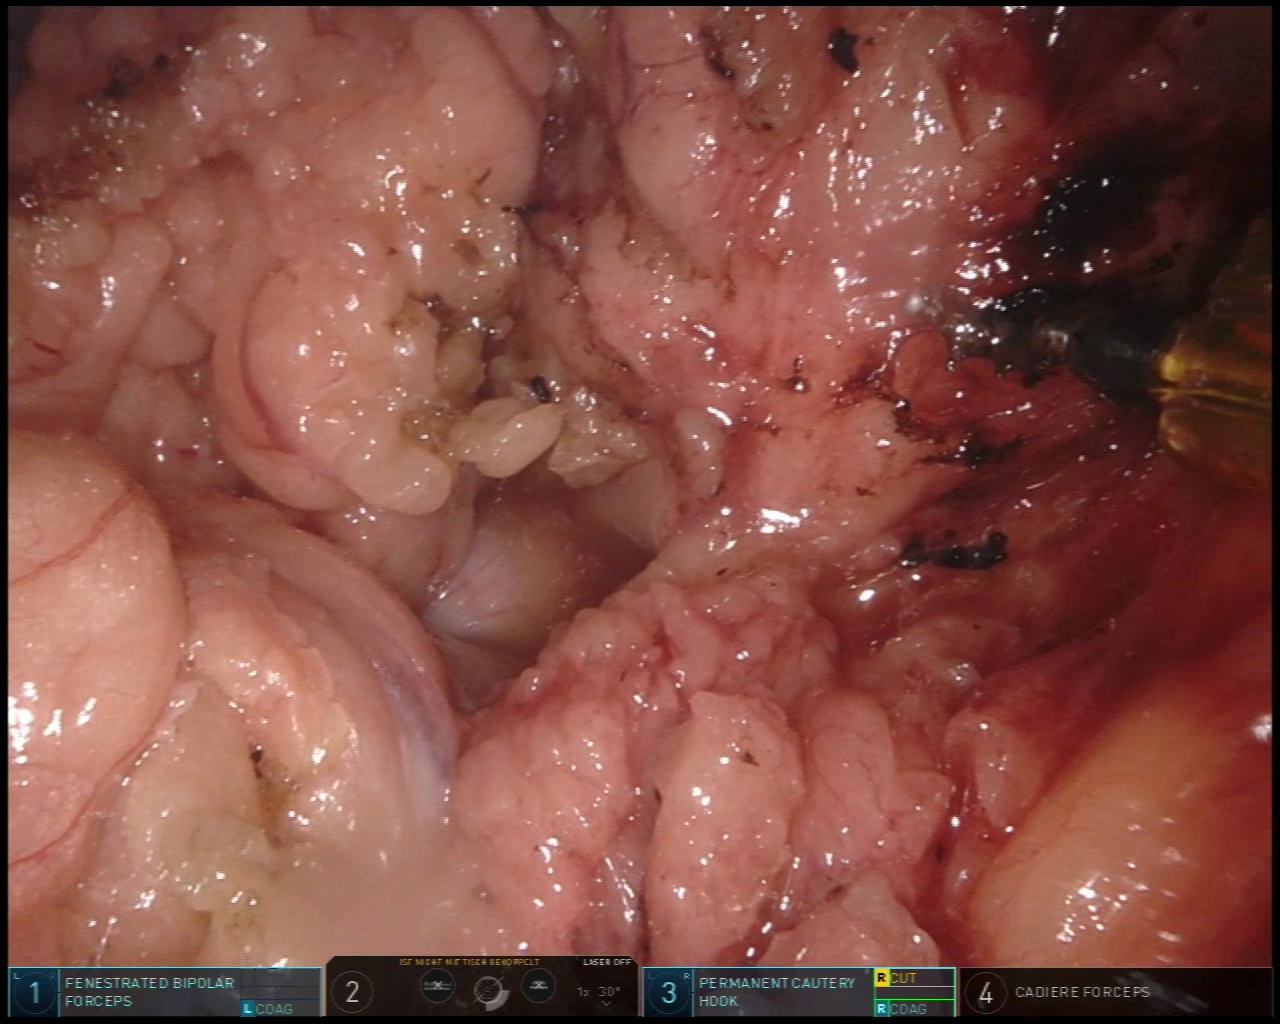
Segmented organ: stomach
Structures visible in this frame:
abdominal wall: no
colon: no
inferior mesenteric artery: no
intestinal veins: no
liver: no
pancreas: no
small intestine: no
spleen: no
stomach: yes
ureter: no
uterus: no
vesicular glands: no